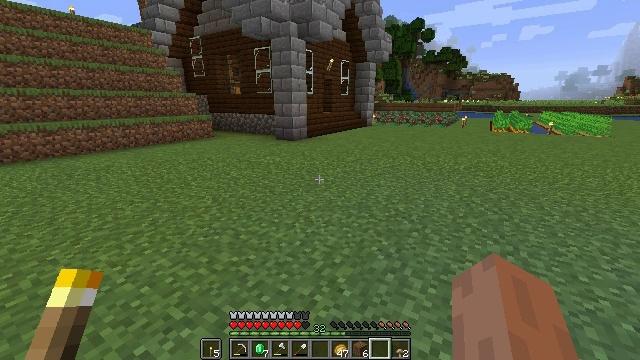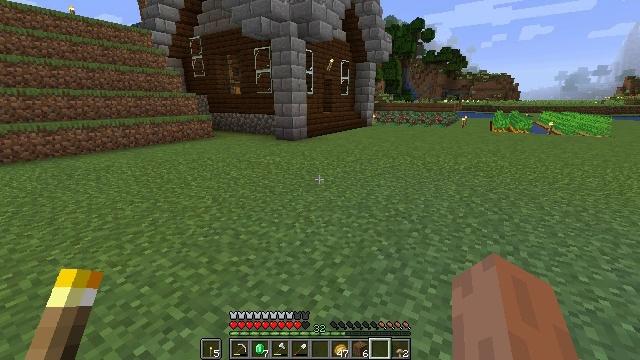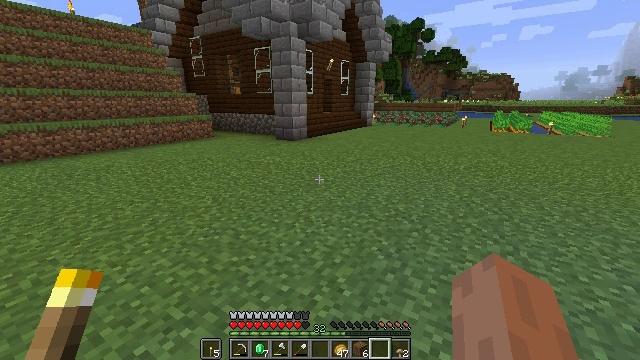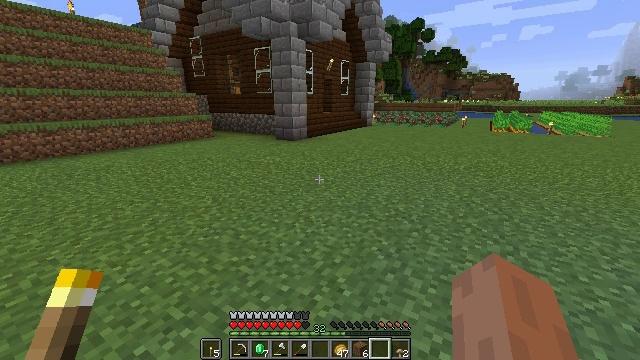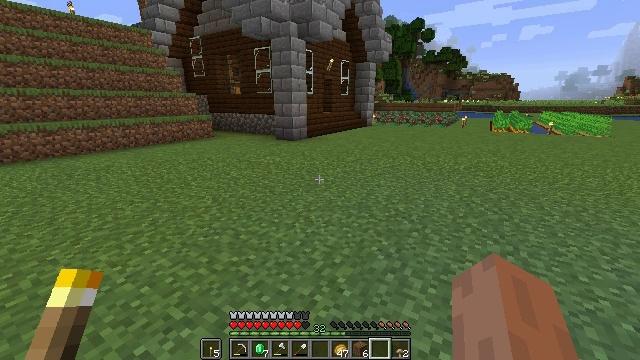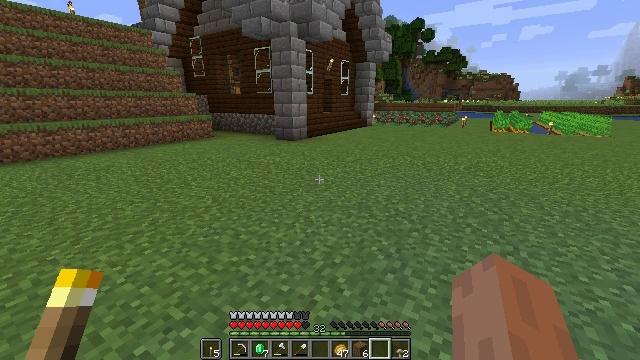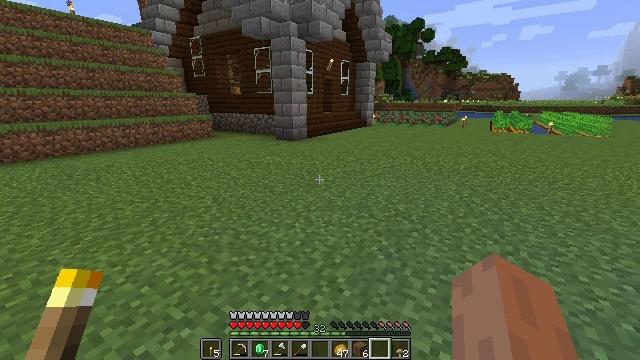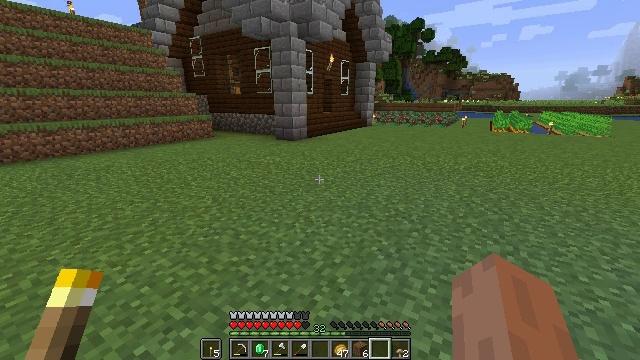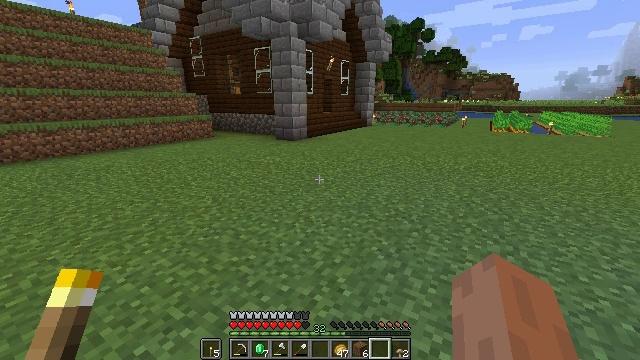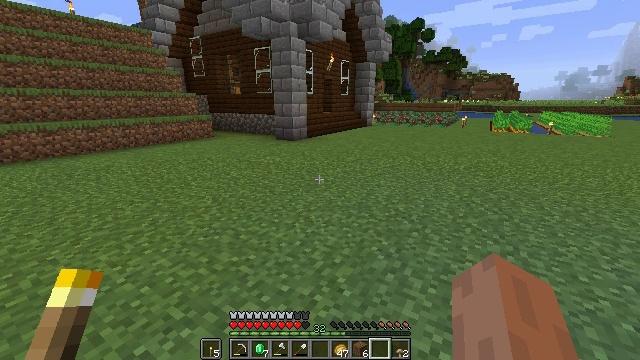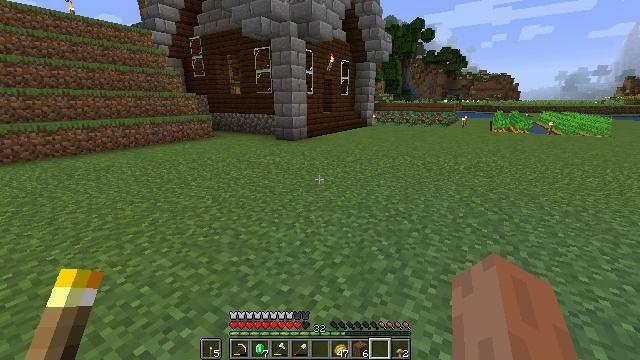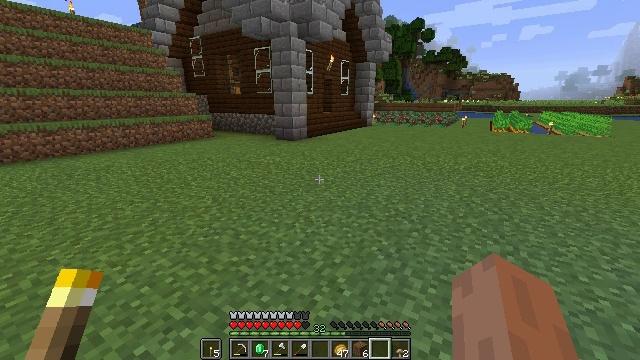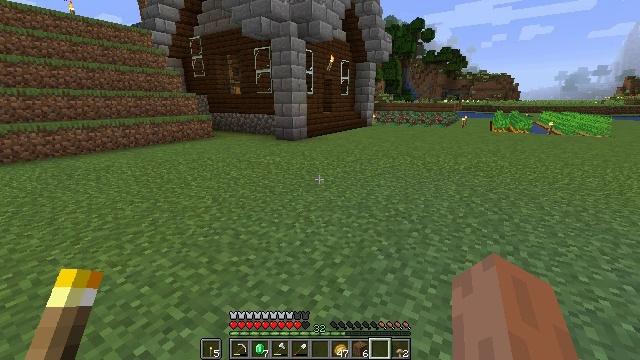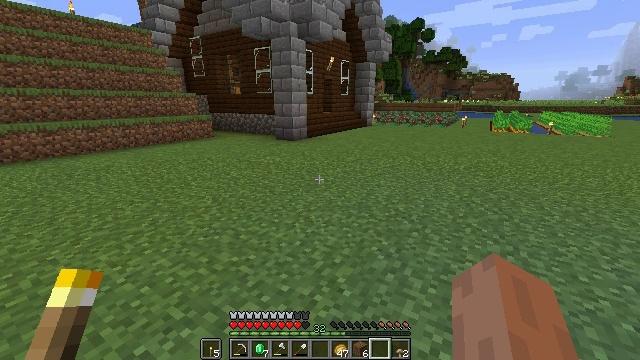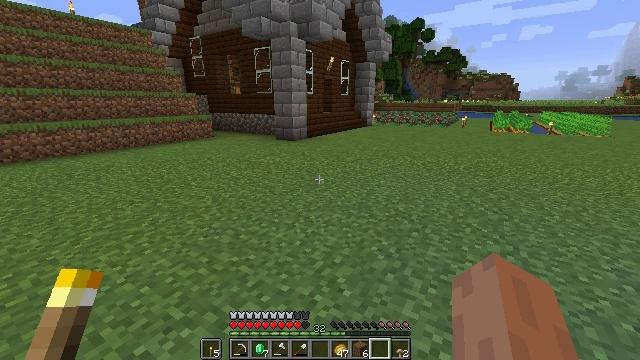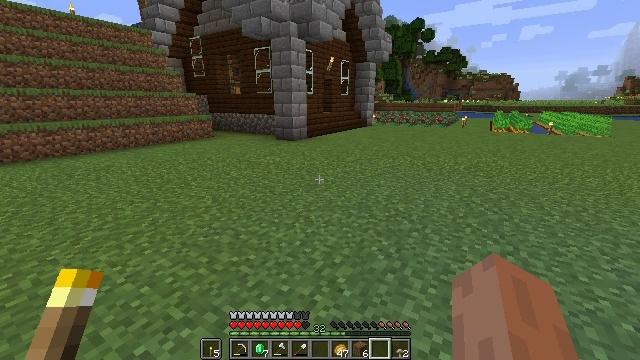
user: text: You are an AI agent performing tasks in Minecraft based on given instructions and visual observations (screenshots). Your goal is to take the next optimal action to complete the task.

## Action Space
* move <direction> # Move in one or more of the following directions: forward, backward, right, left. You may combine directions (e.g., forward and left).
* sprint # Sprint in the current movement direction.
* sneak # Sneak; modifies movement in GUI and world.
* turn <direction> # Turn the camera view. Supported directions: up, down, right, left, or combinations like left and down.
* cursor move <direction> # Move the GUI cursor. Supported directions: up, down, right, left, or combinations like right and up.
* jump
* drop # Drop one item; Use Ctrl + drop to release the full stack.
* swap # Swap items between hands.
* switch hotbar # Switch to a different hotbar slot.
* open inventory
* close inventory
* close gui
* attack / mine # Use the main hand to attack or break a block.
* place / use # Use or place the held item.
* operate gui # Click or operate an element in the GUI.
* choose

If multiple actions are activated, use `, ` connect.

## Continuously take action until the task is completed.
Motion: motion action
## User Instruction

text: Craft some spruce stairs.
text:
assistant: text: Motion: no_op
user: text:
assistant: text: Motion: no_op
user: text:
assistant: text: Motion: no_op
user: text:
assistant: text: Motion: no_op
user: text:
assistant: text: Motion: no_op
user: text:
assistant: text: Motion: no_op
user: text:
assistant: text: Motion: no_op
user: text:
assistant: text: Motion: no_op
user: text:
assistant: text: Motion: no_op
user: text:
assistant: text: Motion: no_op
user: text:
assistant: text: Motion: no_op
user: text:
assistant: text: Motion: no_op
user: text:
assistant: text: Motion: no_op
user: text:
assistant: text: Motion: no_op
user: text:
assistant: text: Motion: no_op
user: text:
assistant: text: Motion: no_op
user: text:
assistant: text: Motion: no_op
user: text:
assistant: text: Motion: no_op
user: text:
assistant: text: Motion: no_op
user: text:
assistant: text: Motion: no_op
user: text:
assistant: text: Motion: no_op
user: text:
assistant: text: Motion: no_op
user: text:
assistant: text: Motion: no_op
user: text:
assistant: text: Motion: no_op
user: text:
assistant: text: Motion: no_op
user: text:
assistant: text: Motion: no_op
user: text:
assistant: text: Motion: no_op
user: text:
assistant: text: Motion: no_op
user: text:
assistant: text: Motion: no_op
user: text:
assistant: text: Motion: no_op